Interaction volume radius: 5 \u00c5
Interaction volume height: 25 \u00c5
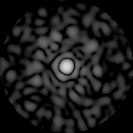
Disorder parameter: 0.813